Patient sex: M
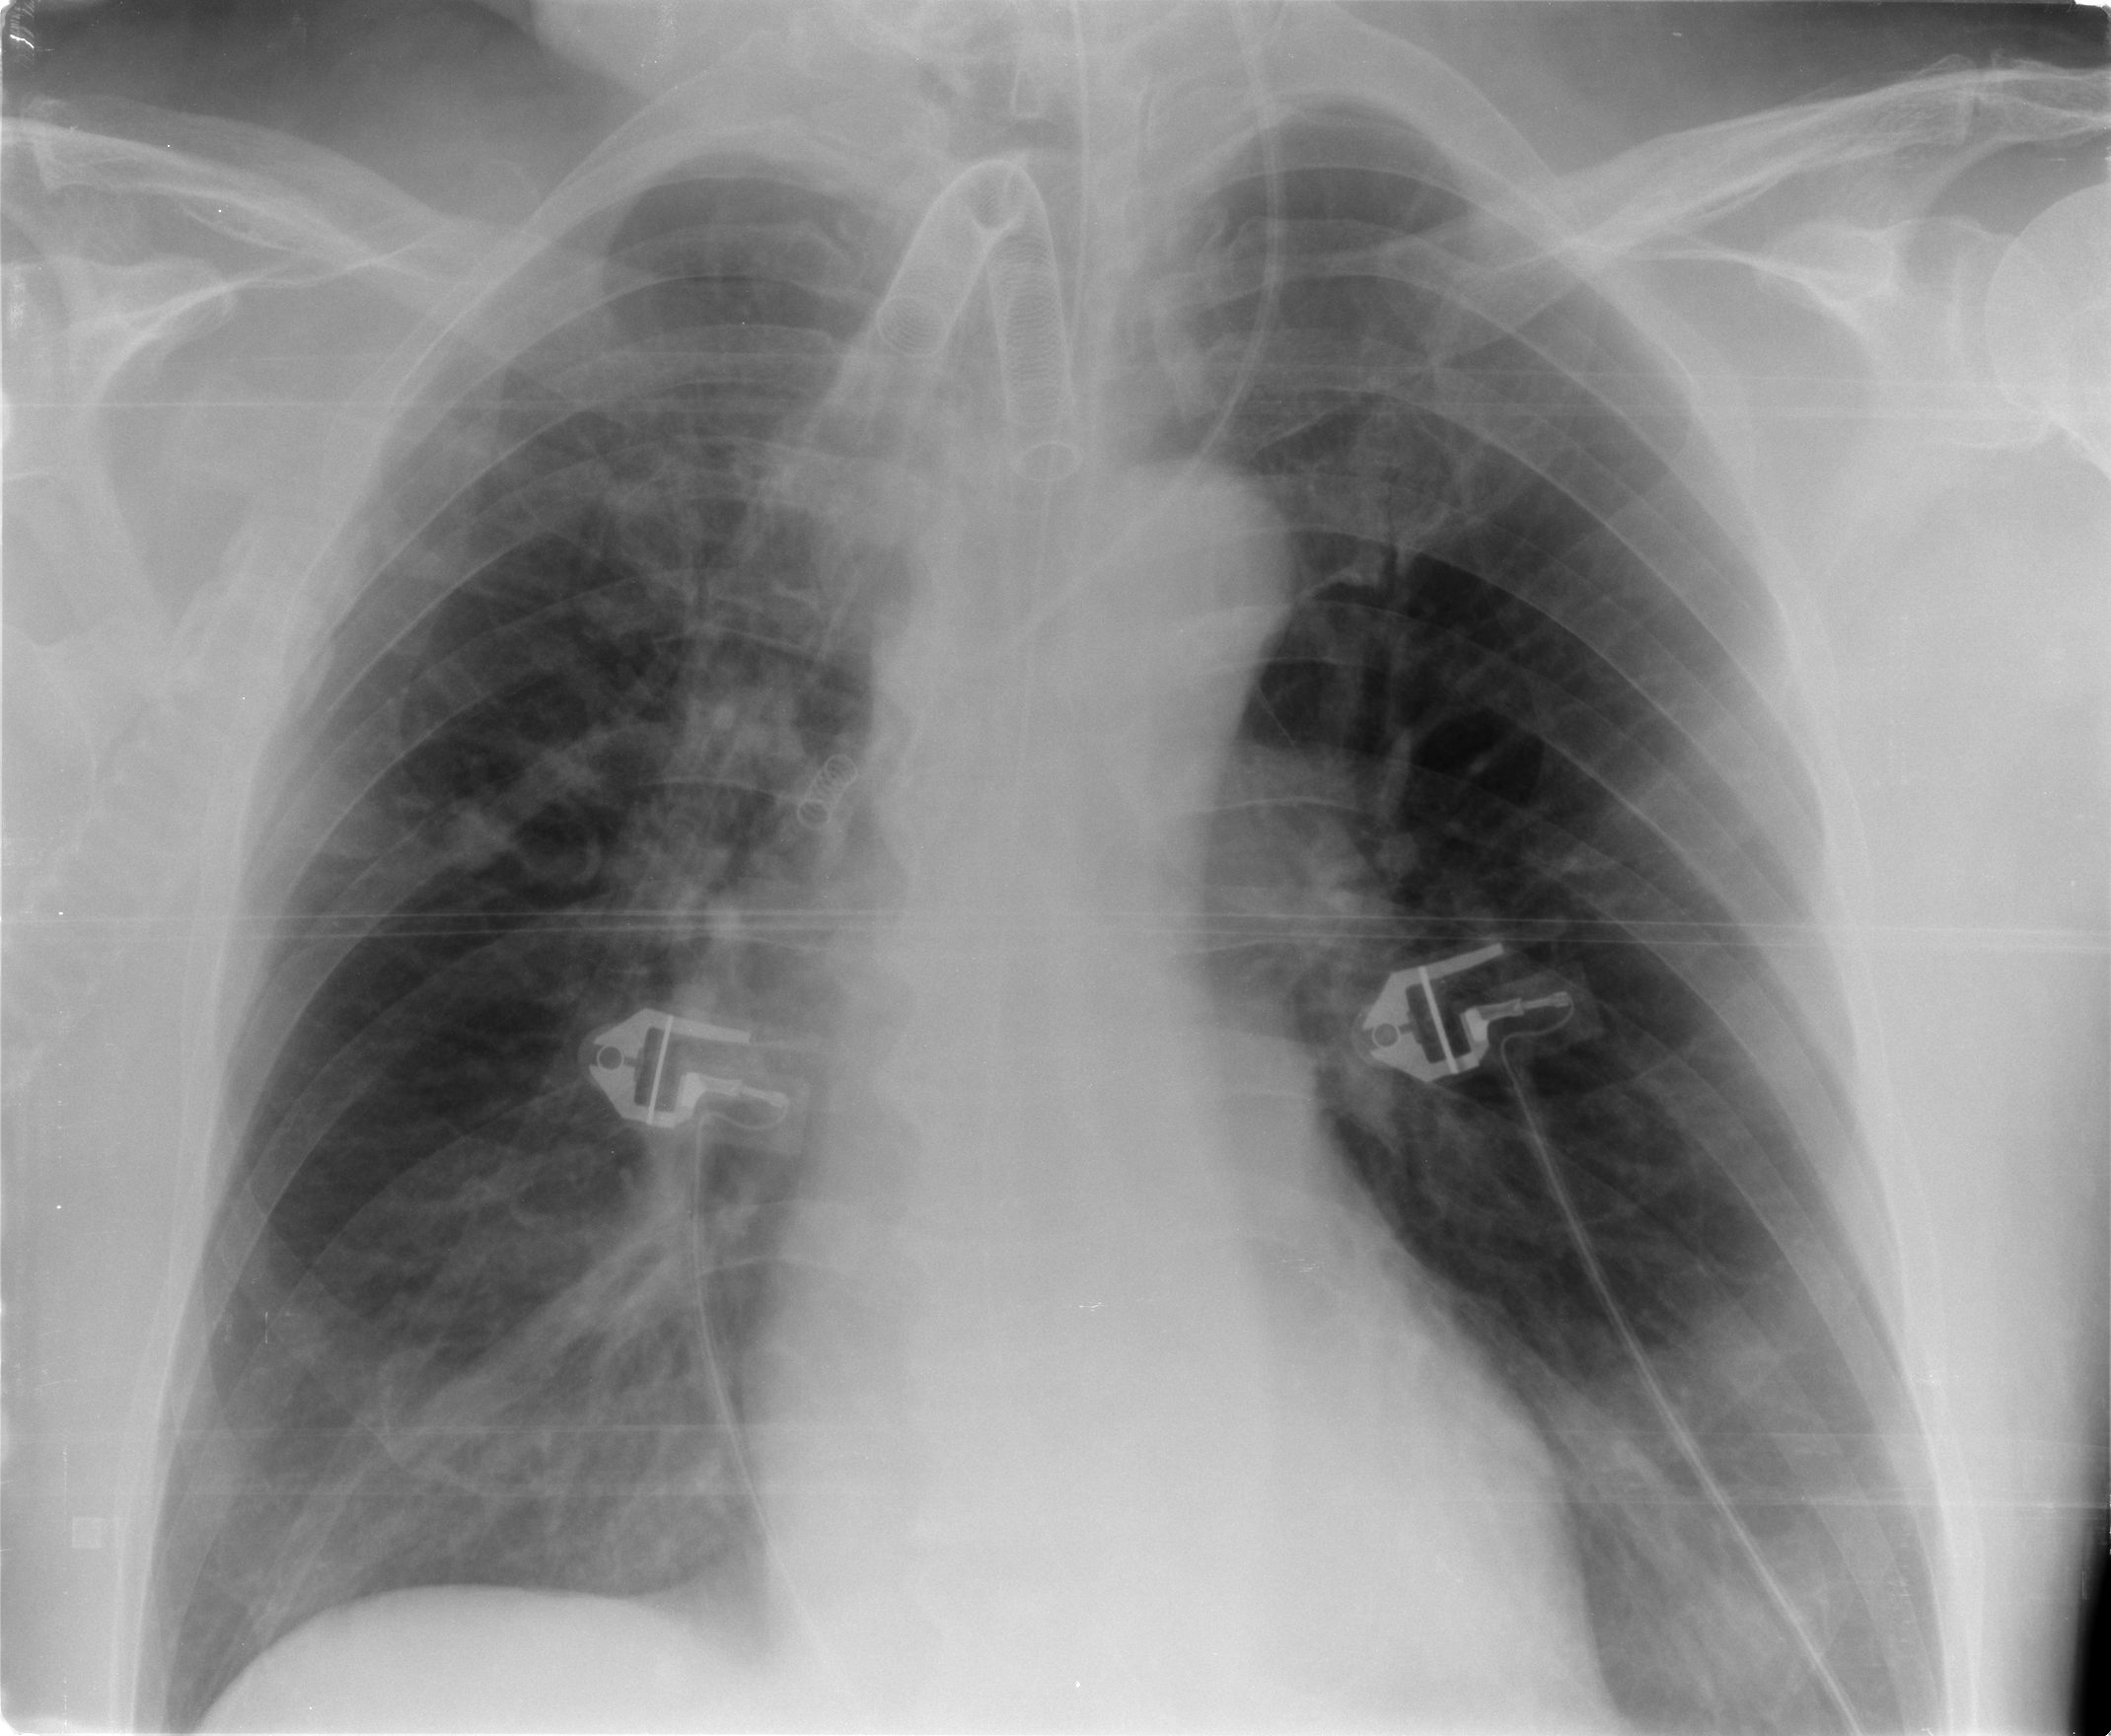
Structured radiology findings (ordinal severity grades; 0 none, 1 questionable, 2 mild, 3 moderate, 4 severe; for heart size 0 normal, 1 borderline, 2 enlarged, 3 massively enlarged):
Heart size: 0
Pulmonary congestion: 0
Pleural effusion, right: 0
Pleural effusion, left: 0
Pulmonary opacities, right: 0
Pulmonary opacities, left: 0
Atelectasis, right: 2
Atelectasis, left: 2